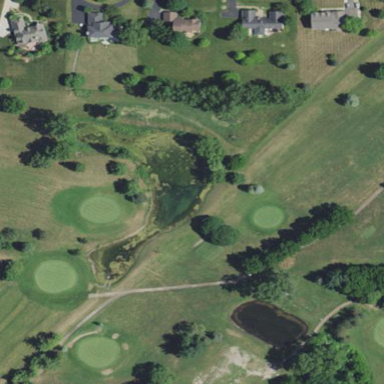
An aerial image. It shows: Water hazard on golf course. The hazard is natural water feature.